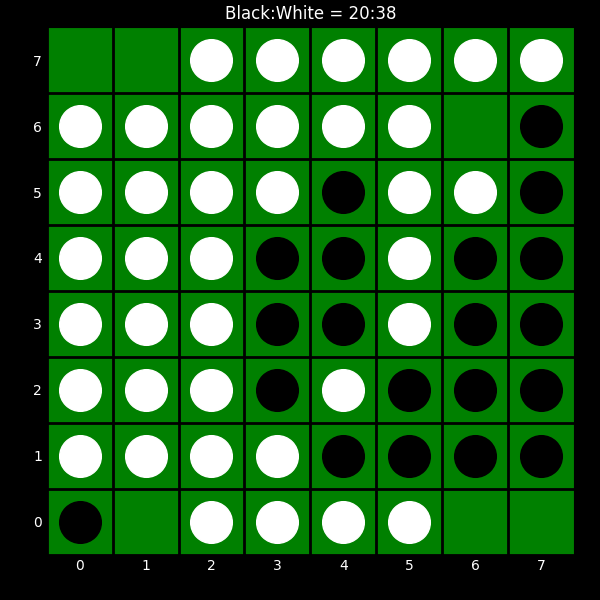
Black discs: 20
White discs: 38